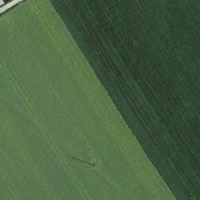
EUNIS habitat code: 24
Species observed at this site:
Corvus corone
Alauda arvensis
Hirundo rustica
Emberiza citrinella
Sylvia borin
Chloris chloris
Phoenicurus ochruros
Passer domesticus
Falco tinnunculus
Carduelis carduelis